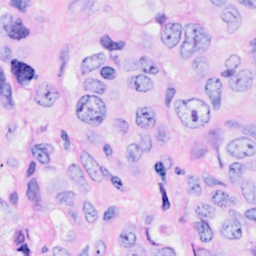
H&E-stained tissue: Breast